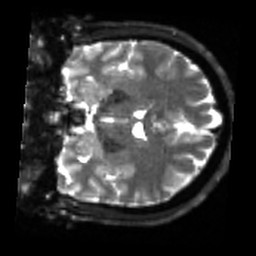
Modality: sbref
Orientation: coronal
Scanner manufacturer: siemens
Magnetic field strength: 3 T
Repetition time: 4 s
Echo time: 0.0594 s